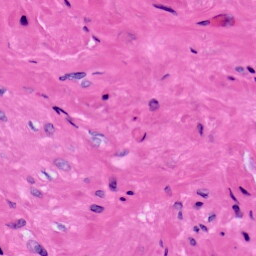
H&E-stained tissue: Prostate